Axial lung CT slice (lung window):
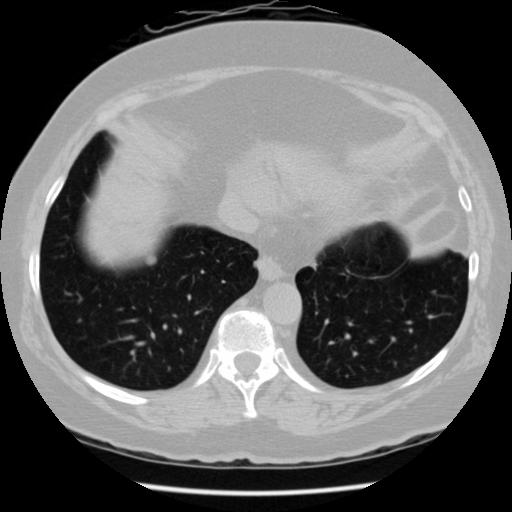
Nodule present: yes
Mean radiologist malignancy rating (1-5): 3.25